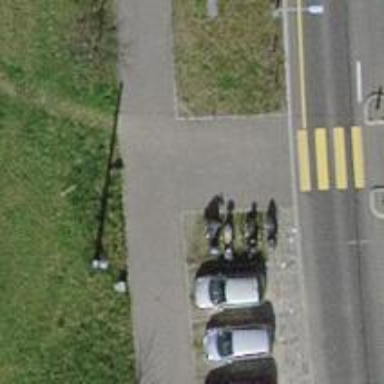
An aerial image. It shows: Bicycle parking area with stands.